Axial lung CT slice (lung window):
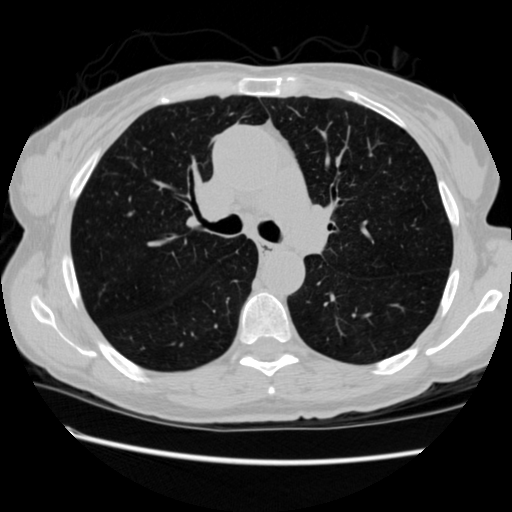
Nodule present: no